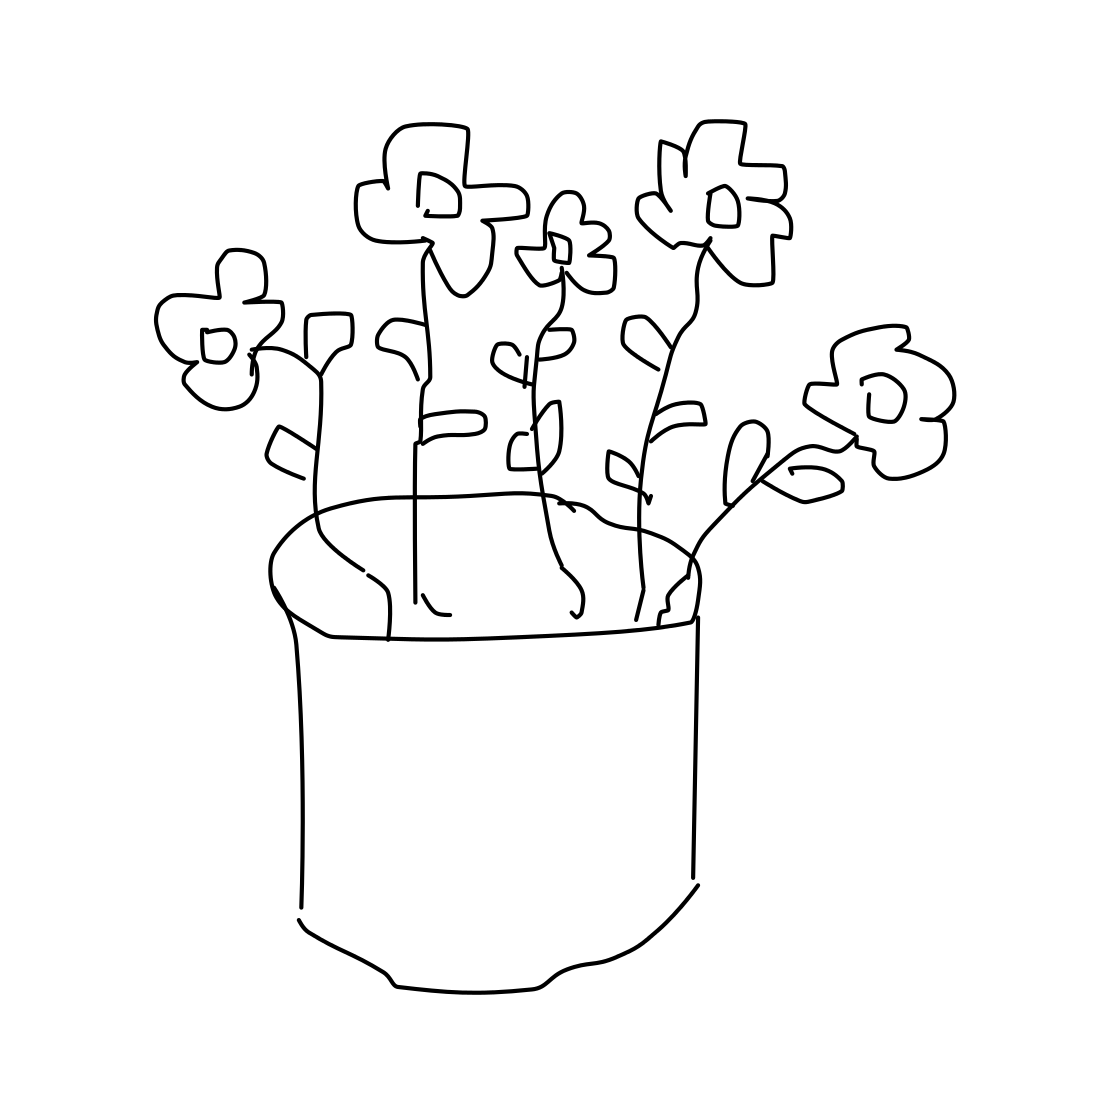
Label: potted plant